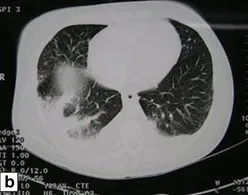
Unusual Paraclinical findings of AOSD in lung. The bilateral pleural effusions are also notable (b).
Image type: radiology (ct)